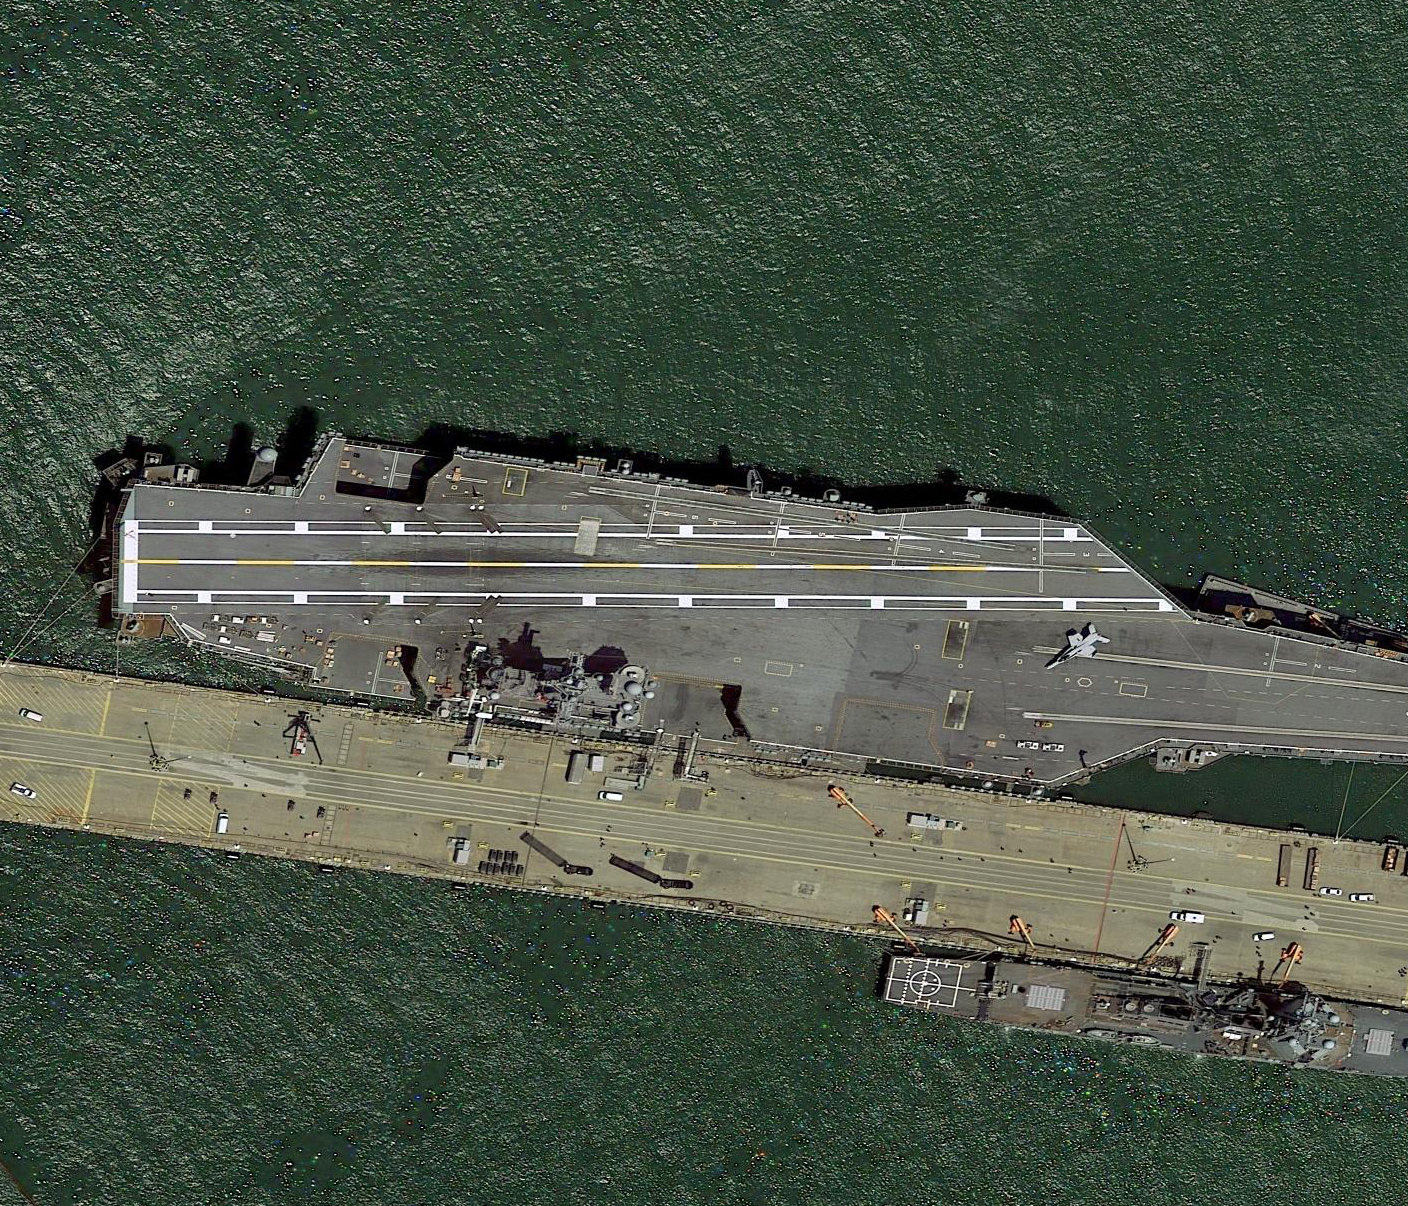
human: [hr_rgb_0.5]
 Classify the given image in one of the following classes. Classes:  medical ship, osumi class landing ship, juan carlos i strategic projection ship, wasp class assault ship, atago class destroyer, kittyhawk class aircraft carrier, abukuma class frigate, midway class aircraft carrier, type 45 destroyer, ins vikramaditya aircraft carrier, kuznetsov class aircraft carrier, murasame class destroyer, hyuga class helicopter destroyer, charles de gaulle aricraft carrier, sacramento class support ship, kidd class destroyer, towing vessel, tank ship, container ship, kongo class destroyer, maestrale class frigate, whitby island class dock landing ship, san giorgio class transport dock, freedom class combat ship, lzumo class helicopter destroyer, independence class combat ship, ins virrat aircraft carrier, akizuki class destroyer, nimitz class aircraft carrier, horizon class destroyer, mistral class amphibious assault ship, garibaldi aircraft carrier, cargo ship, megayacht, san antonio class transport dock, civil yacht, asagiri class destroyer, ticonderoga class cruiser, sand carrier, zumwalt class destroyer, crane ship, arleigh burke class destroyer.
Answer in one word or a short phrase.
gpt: Nimitz class aircraft carrier